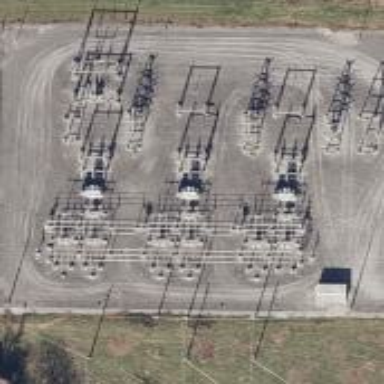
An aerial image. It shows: Switch for power supply.